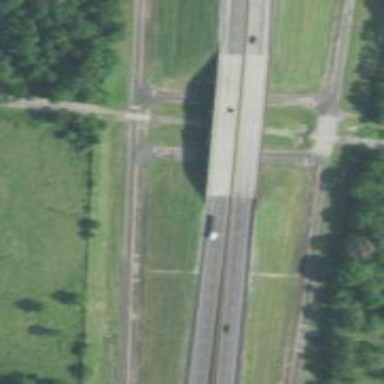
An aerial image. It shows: Trunk highway with expressway features.